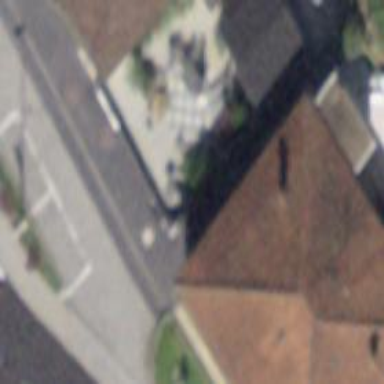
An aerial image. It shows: Fuel station.